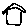
Label: house